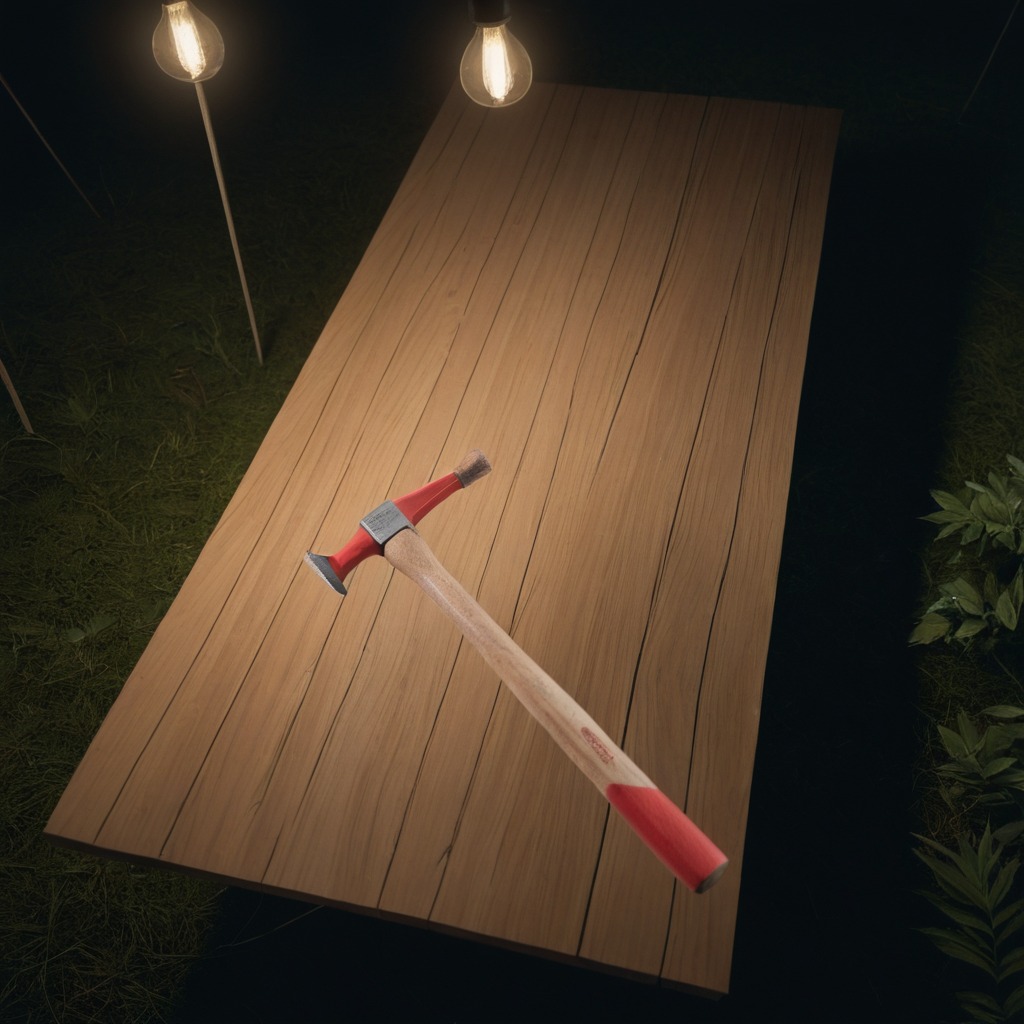
A hammer lies on a clean wooden table inside a jungle field workshop tent at night dim ambient light soft shadows worn but